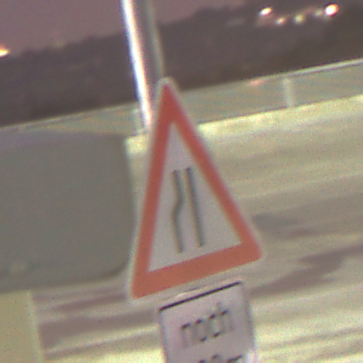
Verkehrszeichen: EinseitigVerengteFahrbahnLinks
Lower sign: LaengeEinerStrecke3
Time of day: SunriseSunset
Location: Outdoor (Urban)
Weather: PartlyCloudy
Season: NotSpecified
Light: Artificial